Interaction volume radius: 10 \u00c5
Interaction volume height: 25 \u00c5
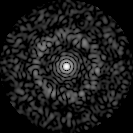
Disorder parameter: 0.8316